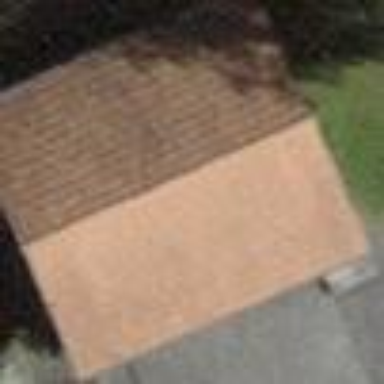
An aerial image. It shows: Garage.